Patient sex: M
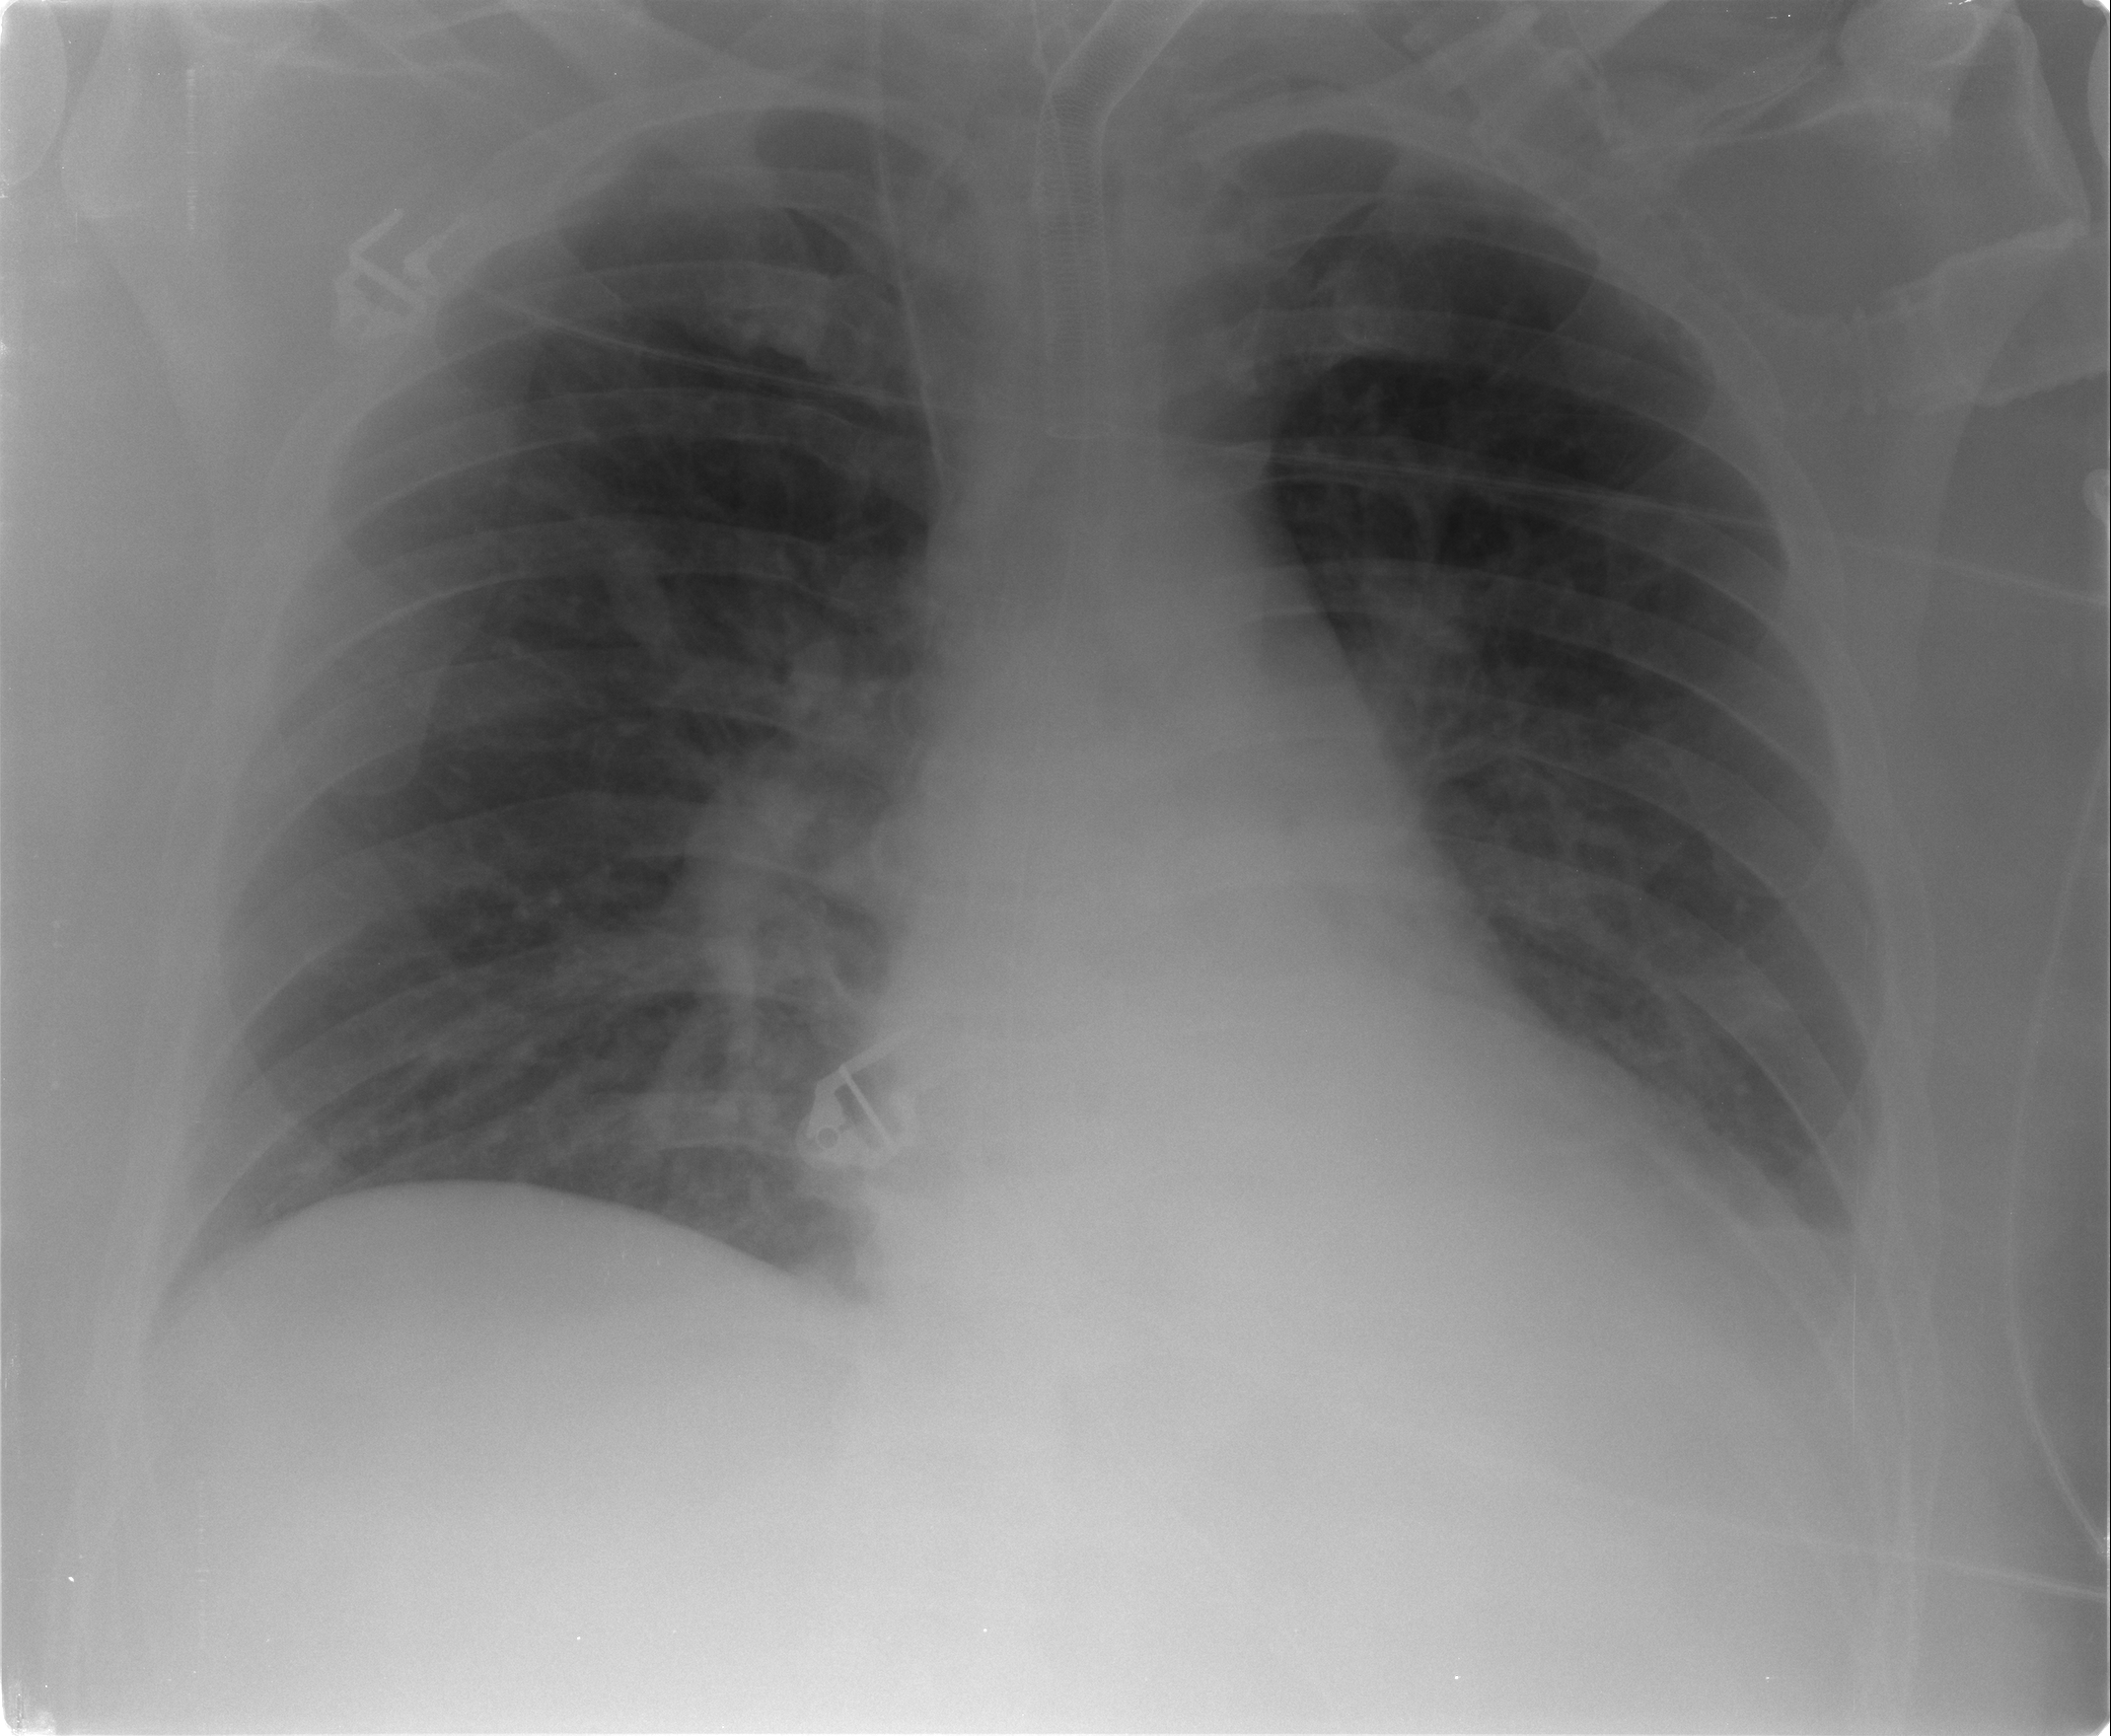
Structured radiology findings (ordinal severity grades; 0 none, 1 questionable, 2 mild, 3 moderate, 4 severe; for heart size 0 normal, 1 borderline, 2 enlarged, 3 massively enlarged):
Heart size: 2
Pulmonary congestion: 2
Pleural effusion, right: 0
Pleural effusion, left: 2
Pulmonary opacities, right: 0
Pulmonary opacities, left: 0
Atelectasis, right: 0
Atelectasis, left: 0